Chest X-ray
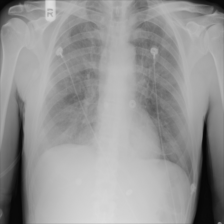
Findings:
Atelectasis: negative
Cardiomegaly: negative
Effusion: positive
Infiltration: positive
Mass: negative
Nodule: negative
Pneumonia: negative
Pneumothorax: negative
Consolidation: negative
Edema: negative
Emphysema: negative
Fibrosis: negative
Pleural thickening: negative
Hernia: negative